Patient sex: M
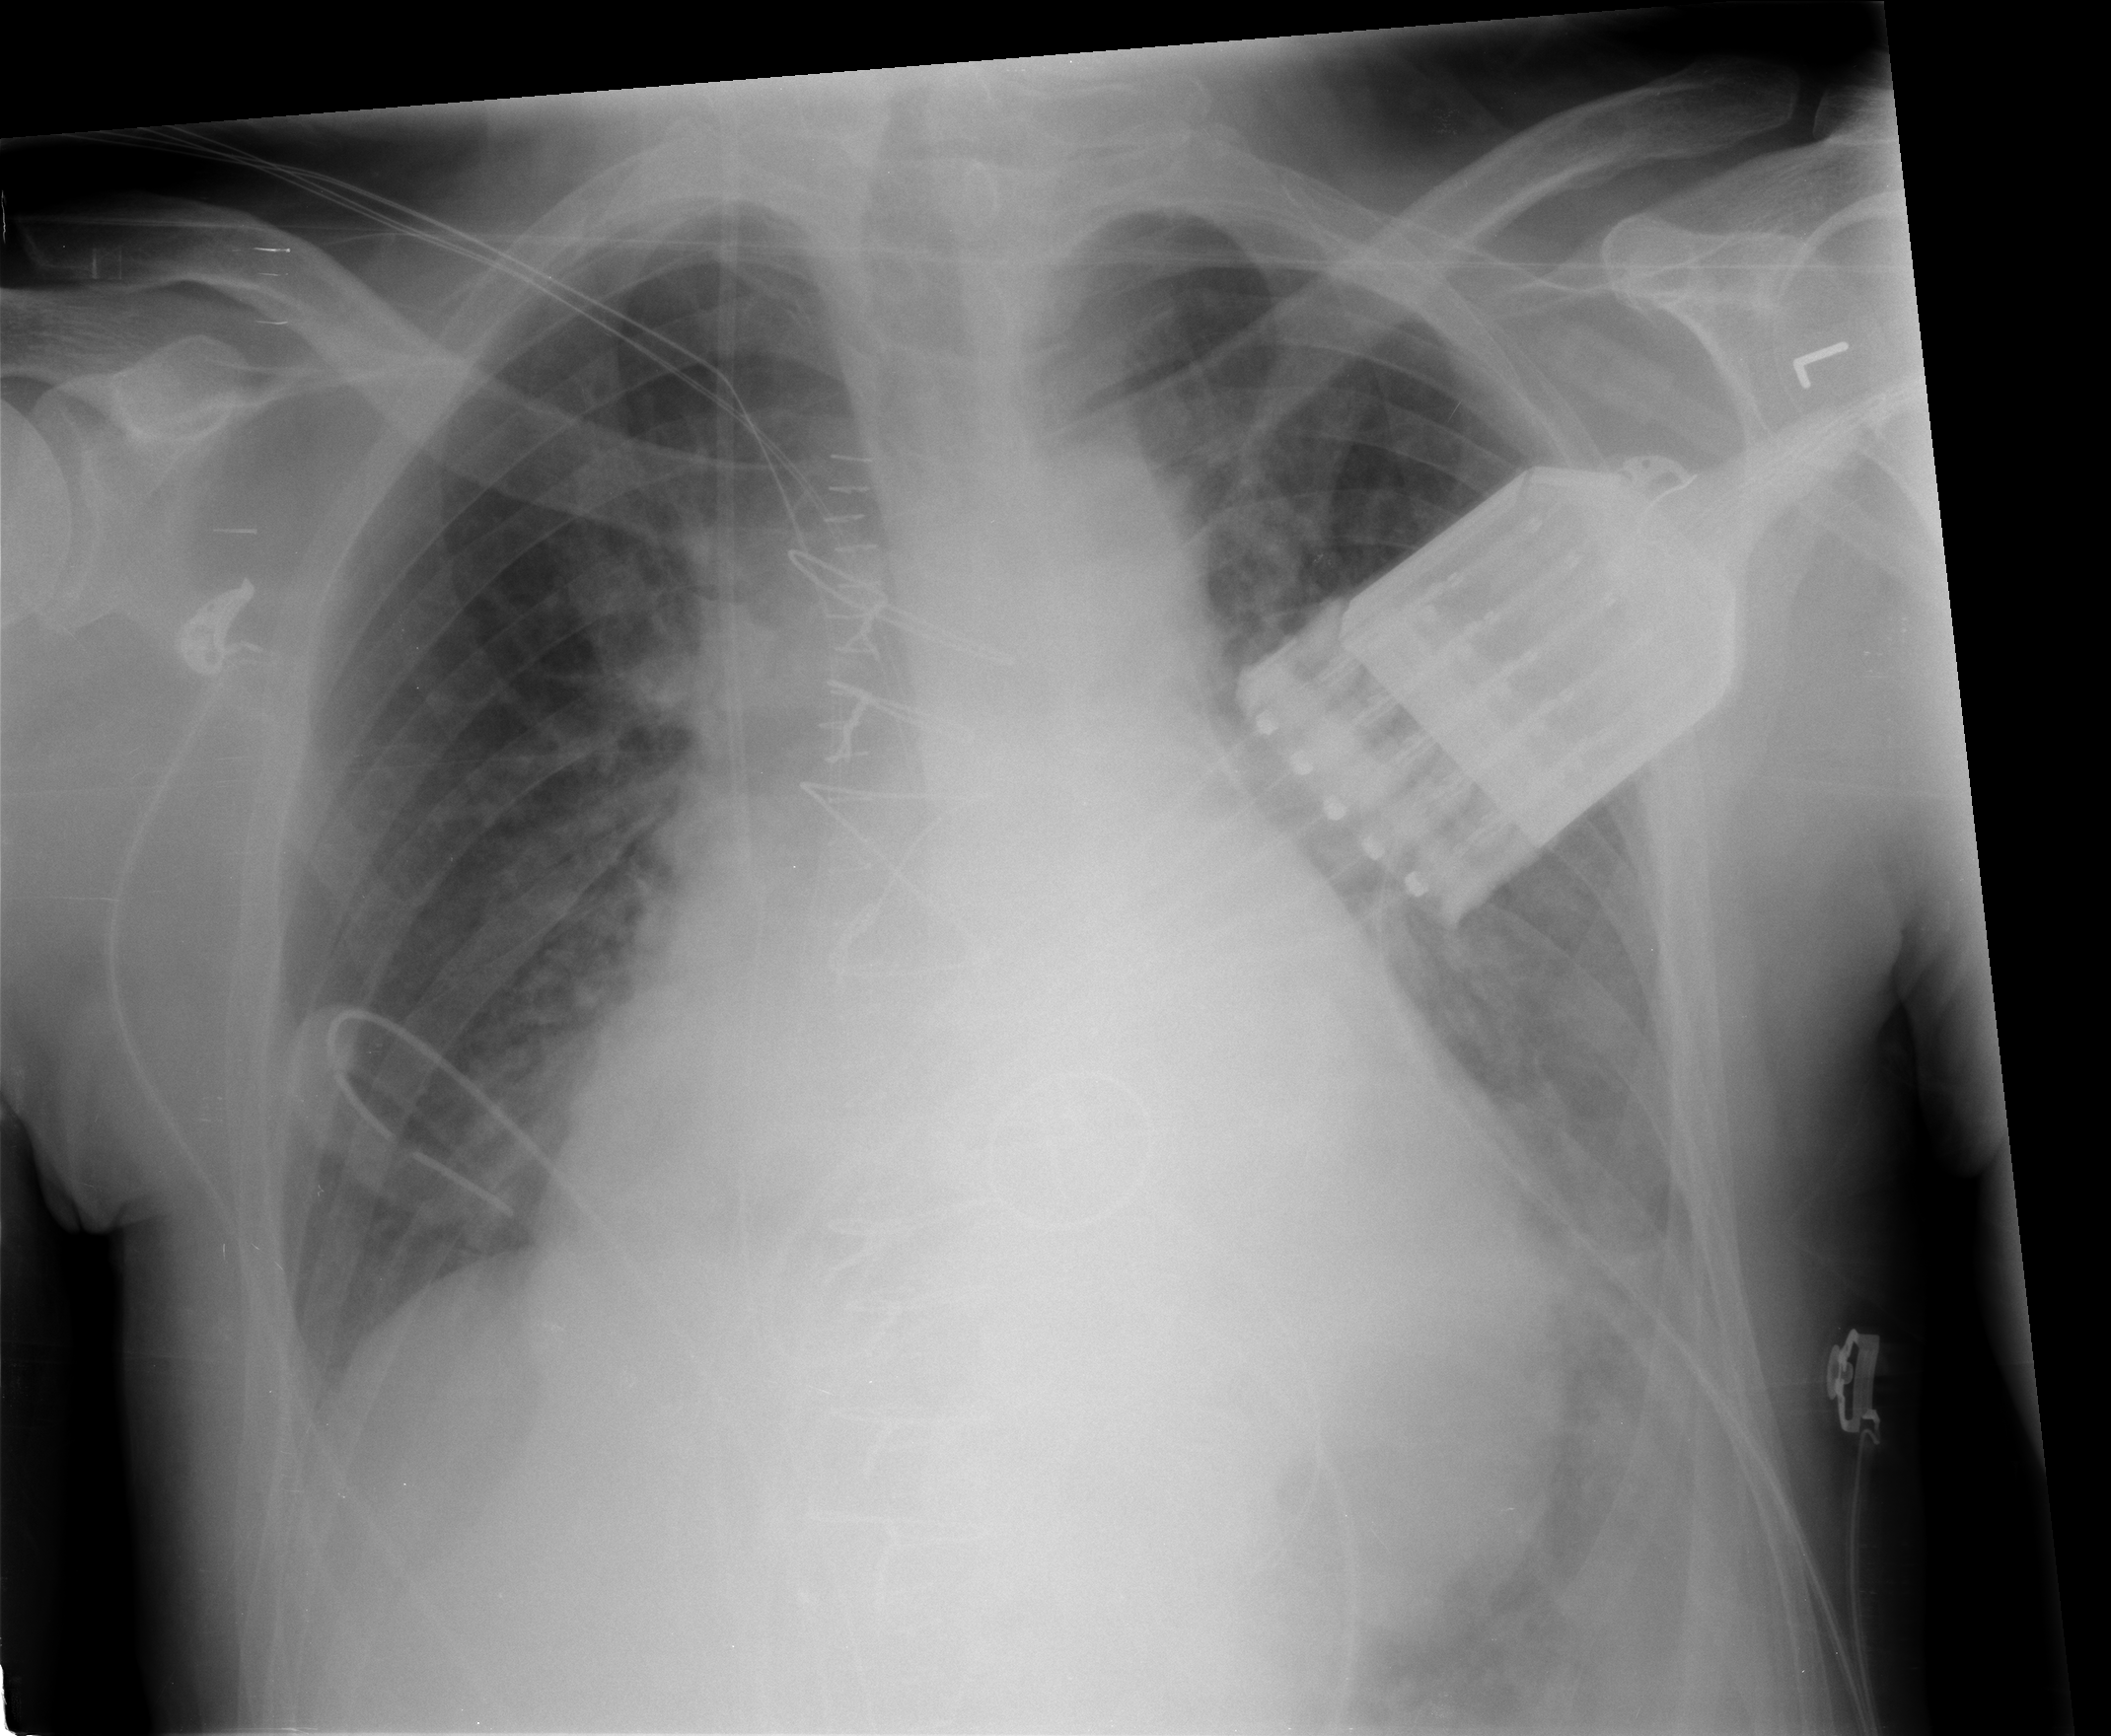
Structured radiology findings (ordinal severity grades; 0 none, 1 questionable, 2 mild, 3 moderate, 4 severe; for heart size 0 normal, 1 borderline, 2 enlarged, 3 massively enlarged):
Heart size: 2
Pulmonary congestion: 2
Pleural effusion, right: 1
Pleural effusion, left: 0
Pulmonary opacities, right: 2
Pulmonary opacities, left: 2
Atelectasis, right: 2
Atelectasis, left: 2